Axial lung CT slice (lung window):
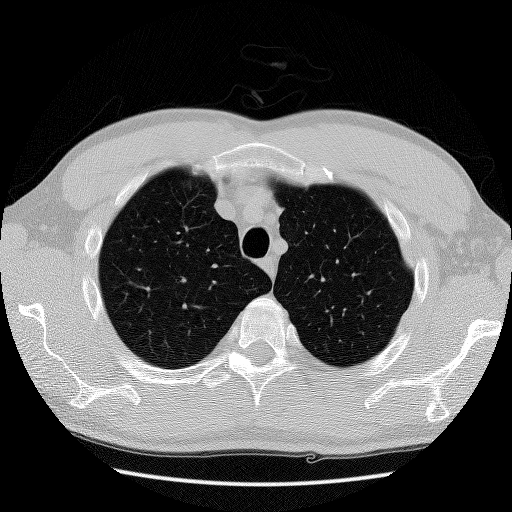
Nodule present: no